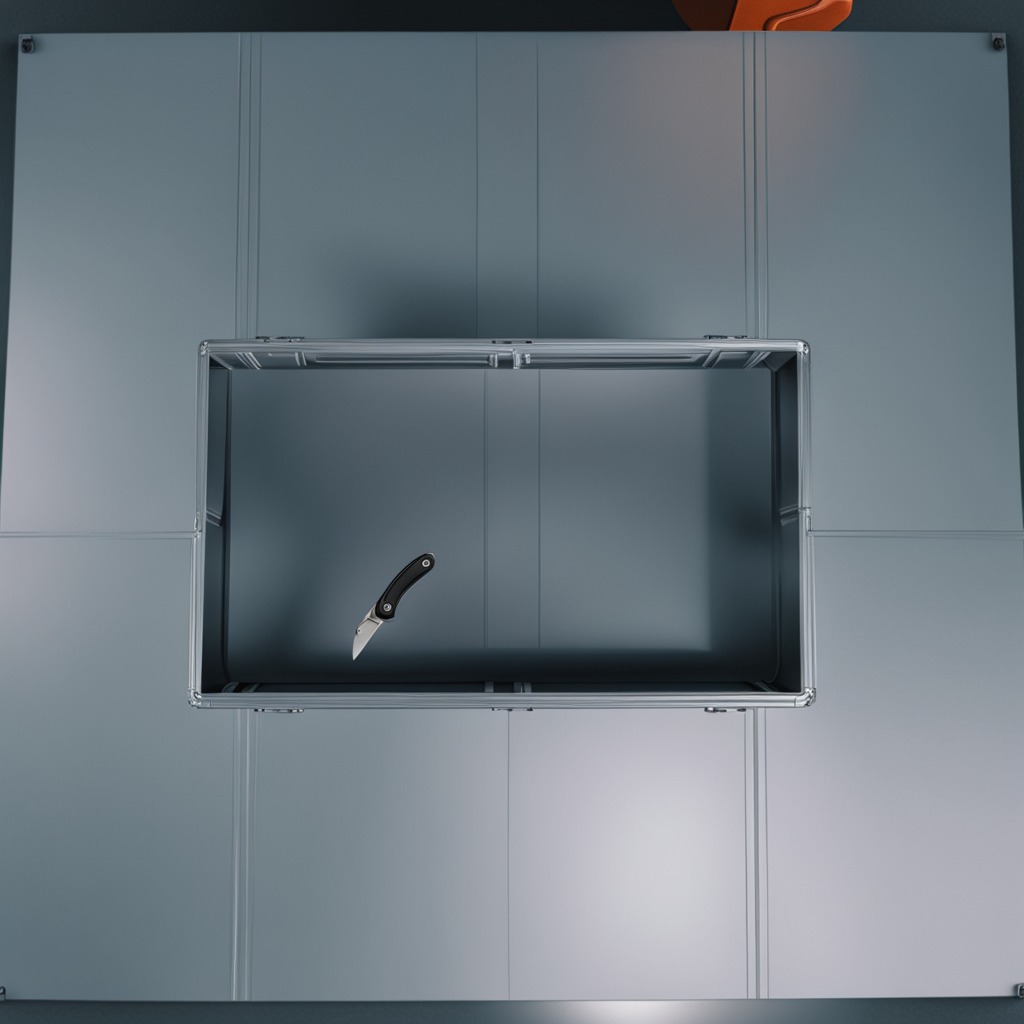
A utility knife lies on the toolbox surface in an airplane hangar workshop 8K.